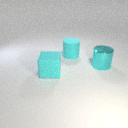
large cyan metal cylinder to the right of large cyan rubber cube